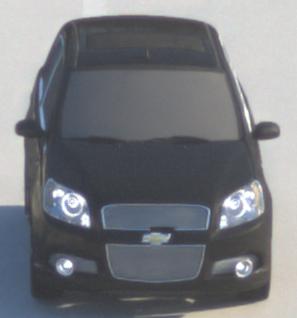
Make: Chevrolet
Model: Aveo 1.2
Detailed model: Aveo
Model produced from: 2008/06
Model produced until: 2011/01
Doors: 3
Color: black
Road condition: dry road
Daytime: sunrise or sunset
Contrast: medium contrast